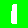
Digit: 1